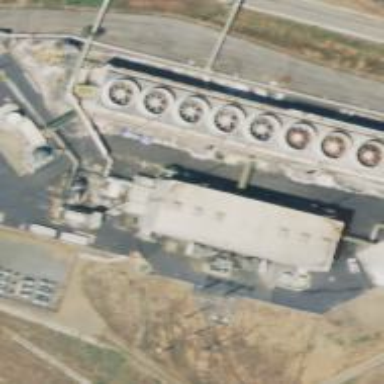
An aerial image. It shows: Generator is pictured.